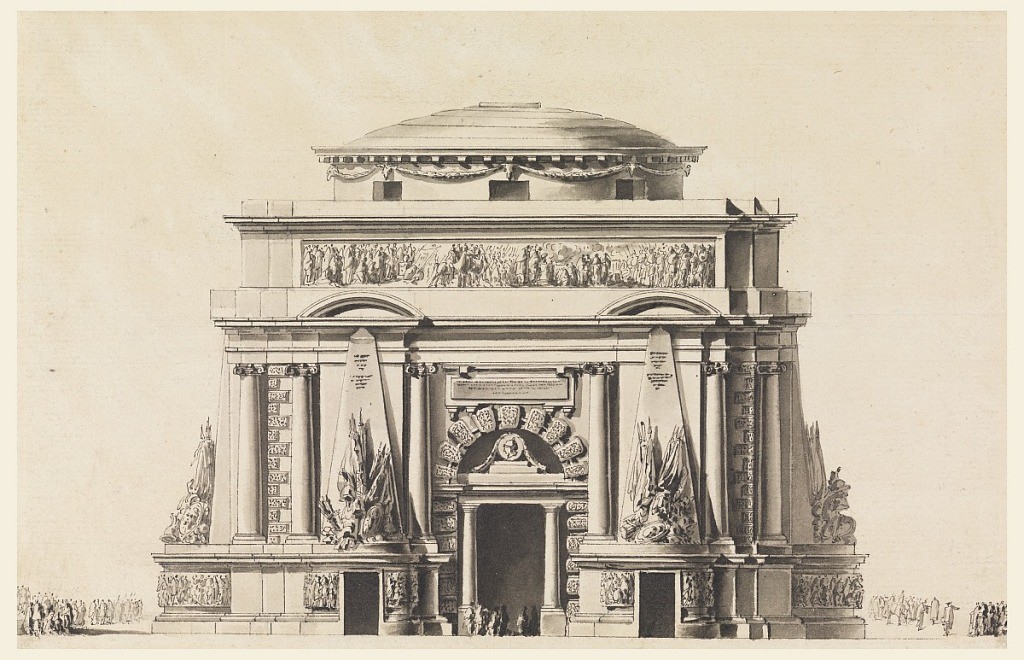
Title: Elevation of a Mausoleum for a Soldier (Temple of Mars)
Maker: Jean-Charles Delafosse, French, 1734 – 1789
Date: ca. 1765
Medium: Pen and black ink, brush and black, gray wash over black chalk indications on off-white laid paper, lined
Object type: Drawing
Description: The depicted structure has a square plan and low dome.  The central doorway is flanked by two obelisks with trophies.  They are placed upon semi-circular pedestals.  The structure includes a frieze, between the base and the dome, with figurative decoration.  Small scale figures (crowds) surround the building.